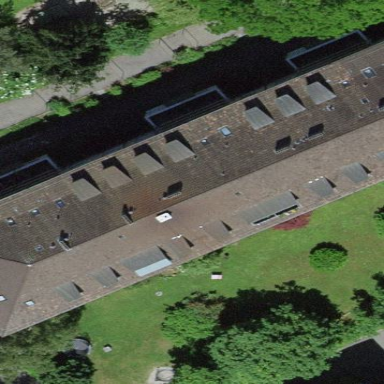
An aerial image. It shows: Hipped roof apartment building.